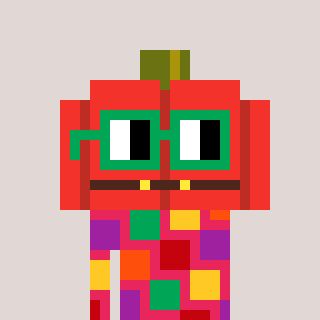
a pixel art character with square green glasses, a pumpkin-shaped head and a redpinkish-colored body on a warm background